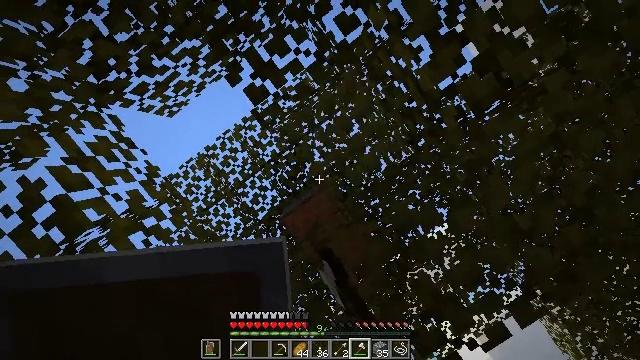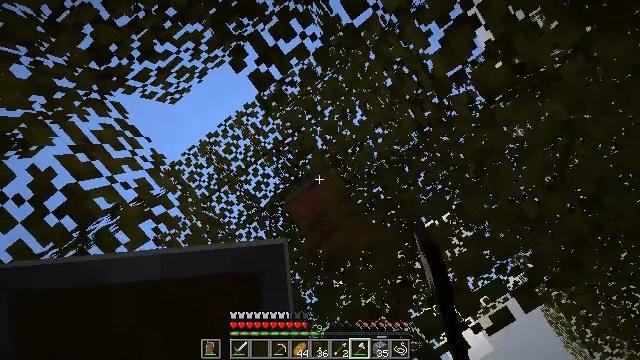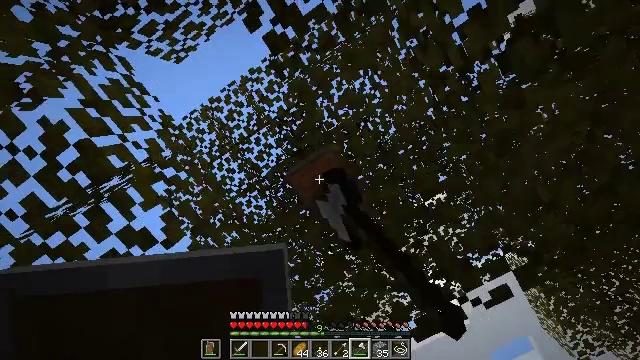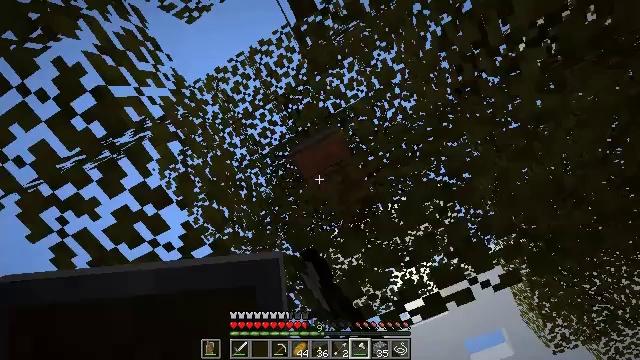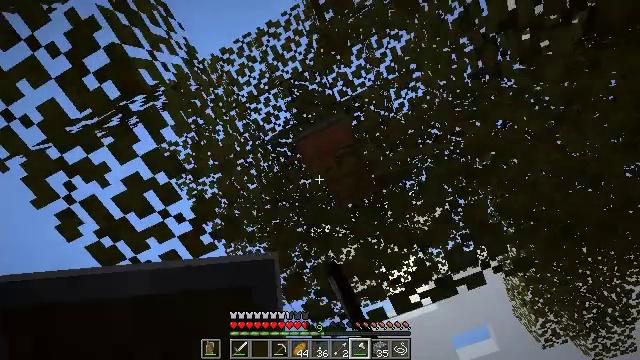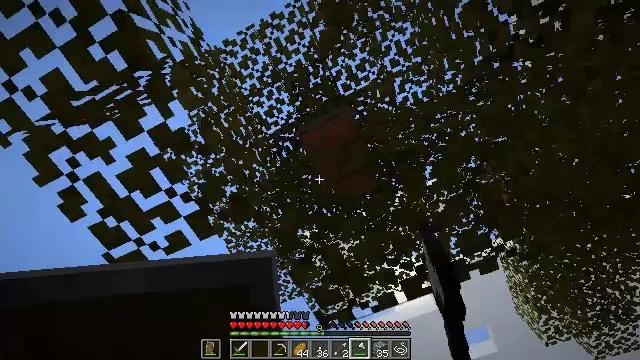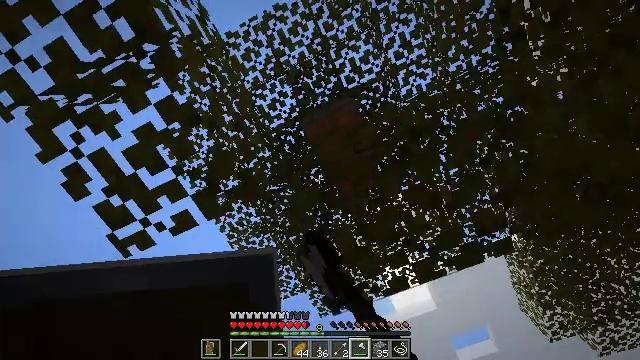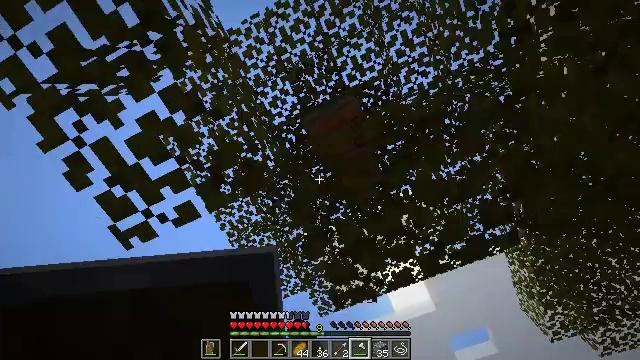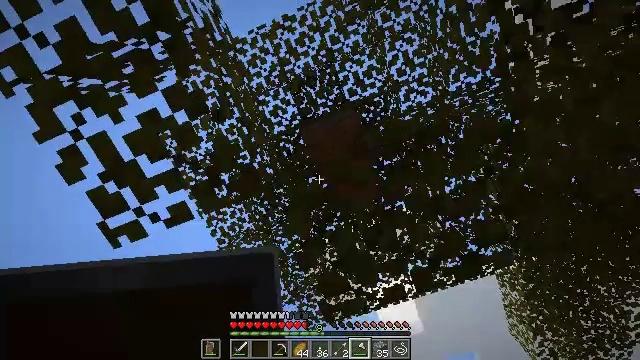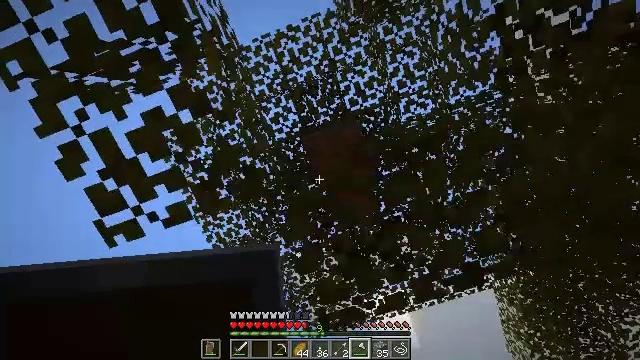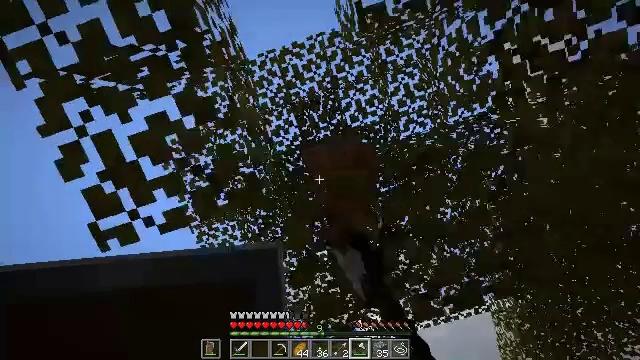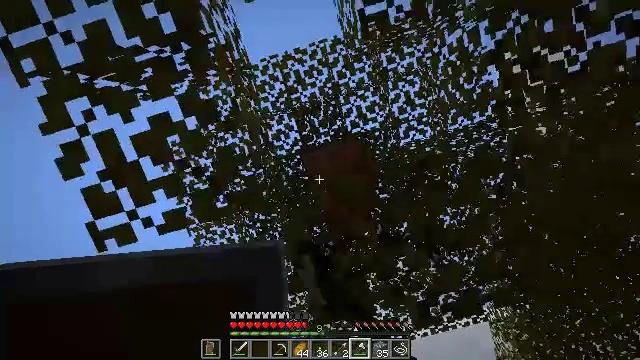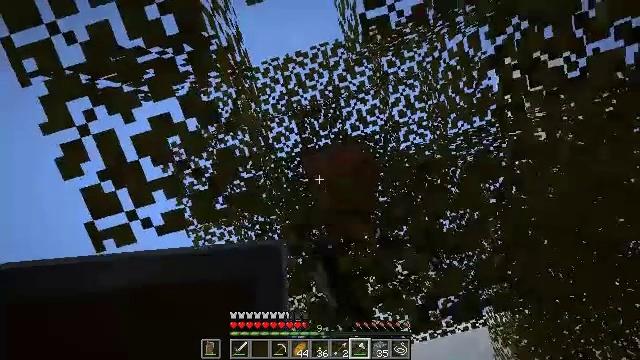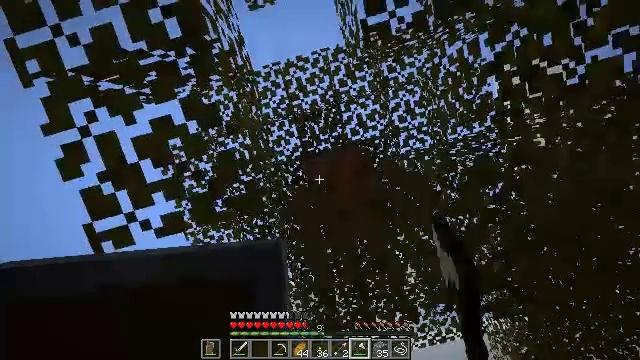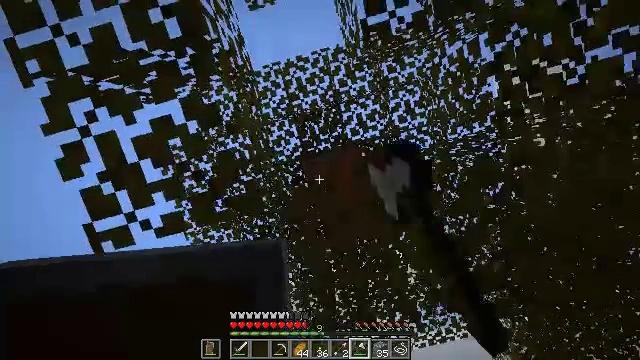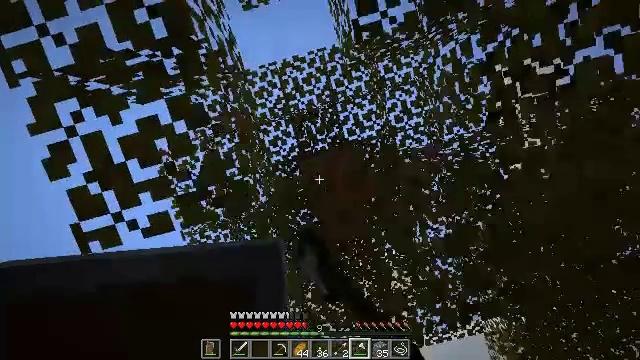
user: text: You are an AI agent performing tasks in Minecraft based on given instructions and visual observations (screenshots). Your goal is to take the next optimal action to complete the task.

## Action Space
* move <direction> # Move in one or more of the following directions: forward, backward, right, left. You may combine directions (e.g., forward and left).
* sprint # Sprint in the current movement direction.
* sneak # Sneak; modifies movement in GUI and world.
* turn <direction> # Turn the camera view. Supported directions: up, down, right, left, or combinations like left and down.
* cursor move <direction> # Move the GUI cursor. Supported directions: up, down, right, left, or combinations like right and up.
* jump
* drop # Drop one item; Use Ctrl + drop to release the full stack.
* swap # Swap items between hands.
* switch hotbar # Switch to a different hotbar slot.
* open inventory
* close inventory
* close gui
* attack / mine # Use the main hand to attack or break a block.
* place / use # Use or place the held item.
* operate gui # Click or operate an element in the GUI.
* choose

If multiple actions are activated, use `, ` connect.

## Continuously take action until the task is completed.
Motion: motion action
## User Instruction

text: Trim the tree by mining the acacia leaves.
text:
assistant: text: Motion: move left, turn down, attack / mine
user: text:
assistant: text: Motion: move forward and move left, turn right and down, attack / mine
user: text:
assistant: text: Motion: move forward and move left, turn right and down, attack / mine
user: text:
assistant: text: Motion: move forward and move left, turn right and down, attack / mine
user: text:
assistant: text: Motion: move forward, attack / mine
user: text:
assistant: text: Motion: attack / mine
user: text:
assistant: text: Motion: attack / mine
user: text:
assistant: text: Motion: turn right and up, attack / mine
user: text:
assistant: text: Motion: turn right and up, attack / mine
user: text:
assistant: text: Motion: turn right and up, attack / mine
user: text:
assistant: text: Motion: turn right and up, attack / mine
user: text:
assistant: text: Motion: attack / mine
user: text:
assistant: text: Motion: attack / mine
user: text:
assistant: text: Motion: attack / mine
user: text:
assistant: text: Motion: move right, attack / mine
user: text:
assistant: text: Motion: move right, attack / mine
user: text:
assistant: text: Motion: attack / mine
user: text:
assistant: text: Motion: attack / mine